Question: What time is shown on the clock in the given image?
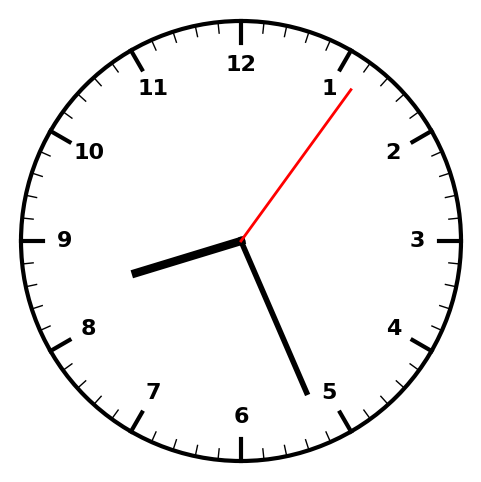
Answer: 08:26:06